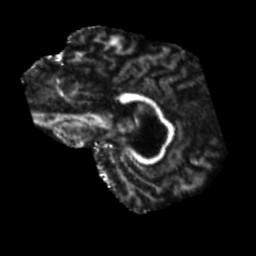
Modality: FA
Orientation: sagittal
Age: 56
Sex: male
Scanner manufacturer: siemens
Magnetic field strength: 3 T
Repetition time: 5.25 s
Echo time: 0.08 s